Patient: sex M, age 80
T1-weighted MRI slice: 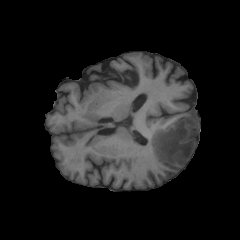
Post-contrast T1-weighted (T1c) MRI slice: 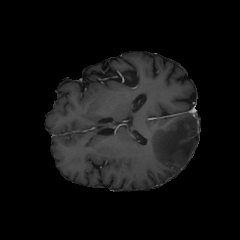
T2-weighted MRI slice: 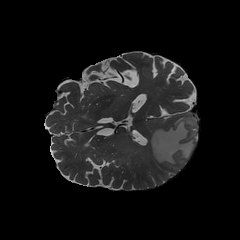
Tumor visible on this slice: yes
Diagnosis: Glioblastoma, IDH-wildtype
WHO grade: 4